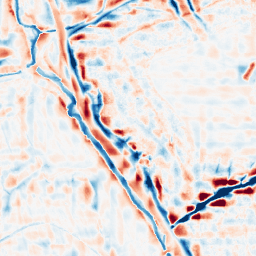
Category: wavelet
Decomposition family: wavelet_reverse_biorthogonal
Decomposition parameters: wavelet: rbio1.3
level: 4
Upsampling method: bspline
Upsampling parameters: scale: 2
Upsampling scale: 2